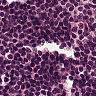
Metastatic tissue present: no